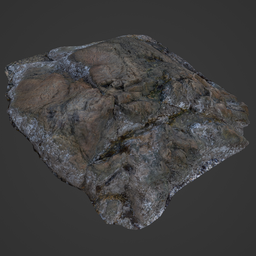
Label: nature